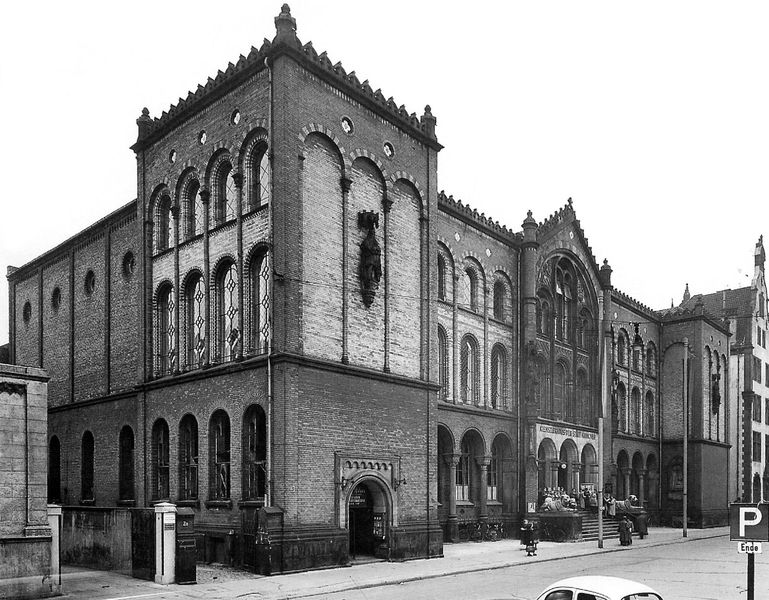
Titel: Künstlerhaus
Künstler: Conrad Wilhelm Hase
Standort: Hannover, Sophienstr. (EU - D - Nds)
Schlagwörter: menschen, blumen, fenster, grau, laterne, straße, tür, gebäude, haus, wand, architektur, stein, kirche, england, krone, rund, bogen, fassade, schule, giebel, ziegel, backstein, pilaster, auto, treppe, zinnen, foto, fotografie, bögen, eingang, schild, burg, kloster, palast, dom, polizei, schwarzweiß, litfasssäule, arkaden, arabisch, pfarrer, gefängnis, löwen, hochzeit, abtei, krankenhaus, englisch, parkplatz, verwaltung, universität, irland, internat, braunschweig, p, sw, college, lysenen